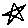
Label: star